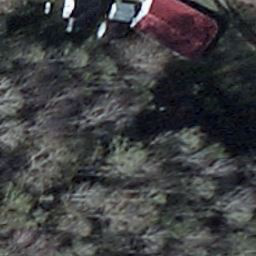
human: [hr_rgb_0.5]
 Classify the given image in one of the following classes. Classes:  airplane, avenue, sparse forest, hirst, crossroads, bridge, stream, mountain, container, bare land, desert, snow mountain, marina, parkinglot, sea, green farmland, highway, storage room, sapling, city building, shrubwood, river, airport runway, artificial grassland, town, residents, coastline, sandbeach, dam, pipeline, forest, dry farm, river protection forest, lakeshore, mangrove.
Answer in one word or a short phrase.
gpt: shrubwood